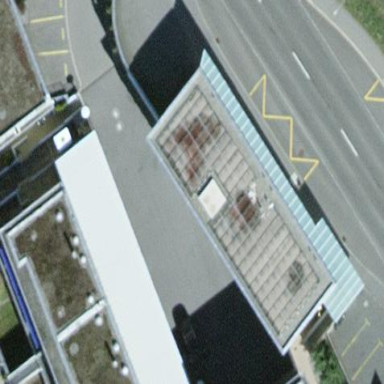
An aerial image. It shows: View of roof of building.